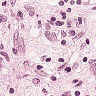
Metastatic tissue present: yes